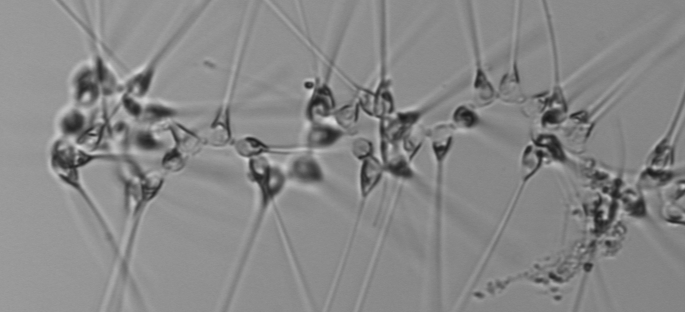
Label: Asterionellopsis_glacialis